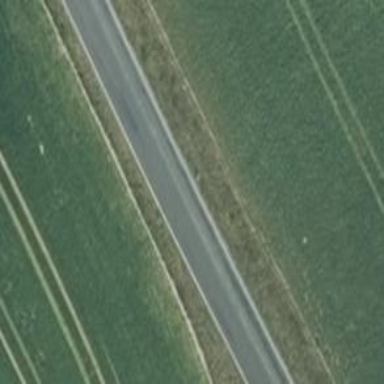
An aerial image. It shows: Secondary road with asphalt surface.